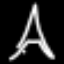
Label: The Eiffel Tower